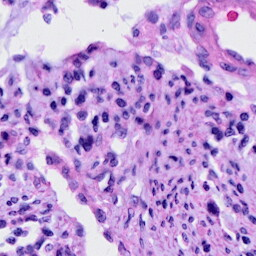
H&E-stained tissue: Cervix